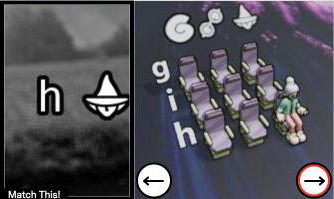
Task: seats
Answer: yes